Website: home-depot
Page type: customer-info-address
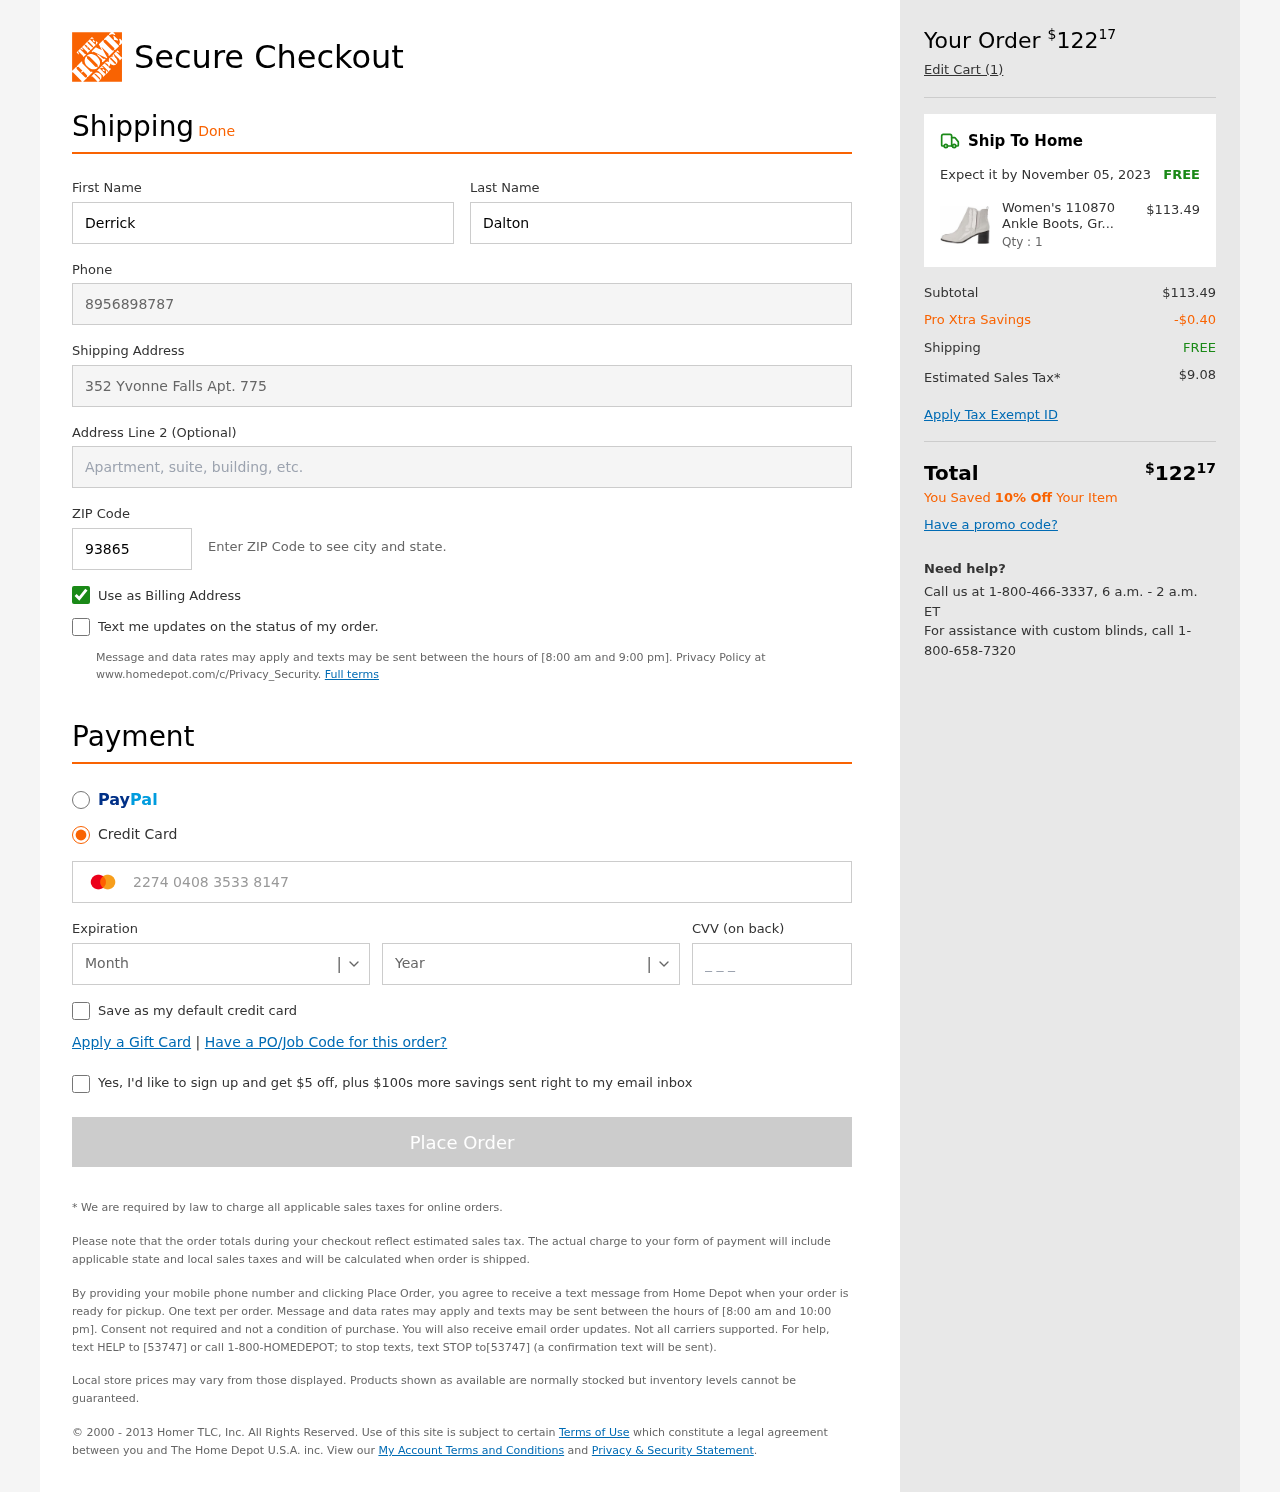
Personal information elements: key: PII_CARD_CVV
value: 231
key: PII_CARD_EXPIRY_MONTH
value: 04
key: PII_CARD_EXPIRY_YEAR
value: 26
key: PII_CARD_NUMBER
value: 2274 0408 3533 8147
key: PII_FIRSTNAME
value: Derrick
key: PII_LASTNAME
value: Dalton
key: PII_PHONE
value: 8956898787
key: PII_POSTCODE
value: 93865
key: PII_STREET
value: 352 Yvonne Falls Apt. 775
Product elements: key: PRODUCT1_NAME
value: Women's 110870 Ankle Boots, Grau Lt Grey, 8 US
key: PRODUCT1_PRICE
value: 113.49
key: PRODUCT1_QUANTITY
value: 1
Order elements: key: ORDER_TOTAL
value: $12217
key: ORDER_NUM_ITEMS
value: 1
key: ORDER_DELIVERY_DATE
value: November 05, 2023
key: ORDER_SHIPPING_COST
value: FREE
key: ORDER_SUBTOTAL
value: $113.49
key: ORDER_DISCOUNT
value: -$0.40
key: ORDER_SHIPPING_COST2
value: FREE
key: ORDER_TAX
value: $9.08
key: ORDER_TOTAL2
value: $12217
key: ORDER_SAVINGS_MESSAGE
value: You Saved 10% Off Your Item